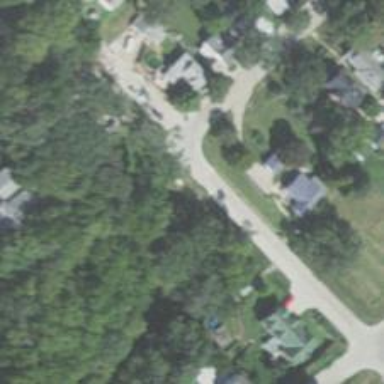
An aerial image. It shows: Residential road.